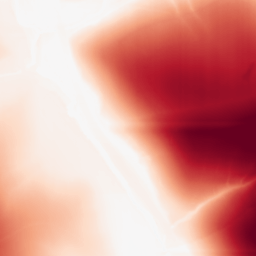
Category: morphological
Decomposition family: rolling_ball
Decomposition parameters: radius: 200
Upsampling method: bspline
Upsampling parameters: scale: 2
Upsampling scale: 2